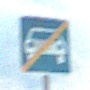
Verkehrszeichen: EndeKraftfahrstrasse
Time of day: MorningAfternoon
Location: Outdoor (Nature)
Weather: PartlyCloudy
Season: NotSpecified
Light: Natural